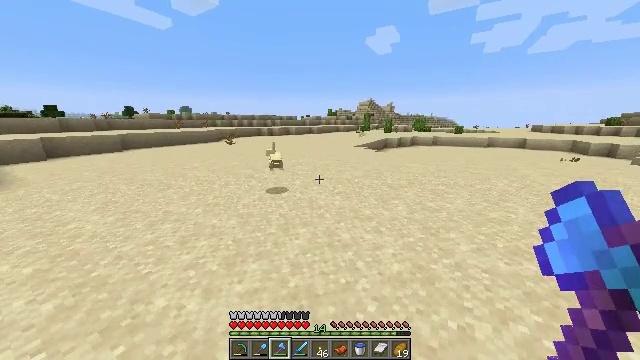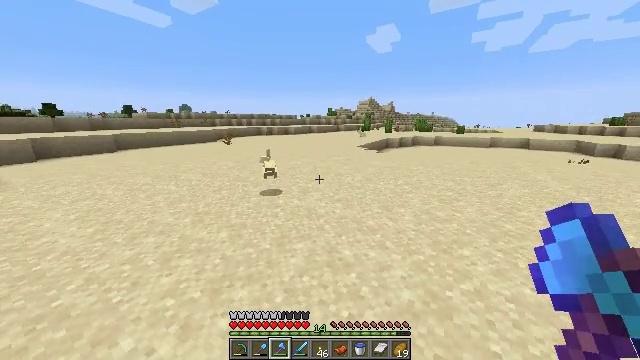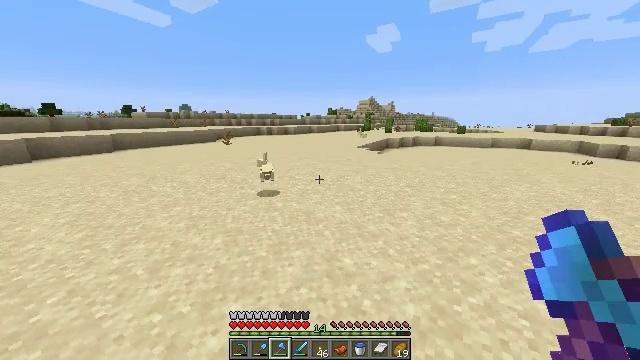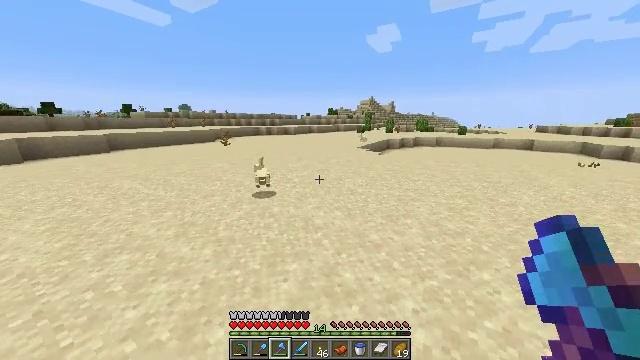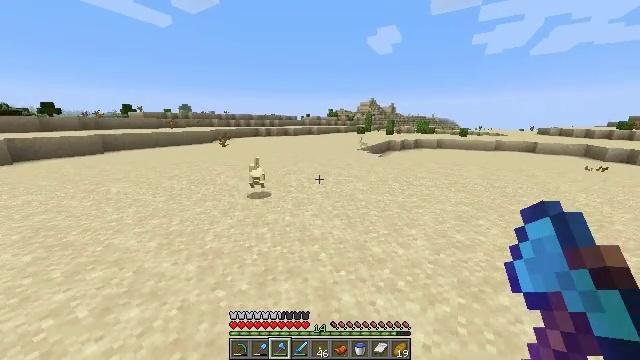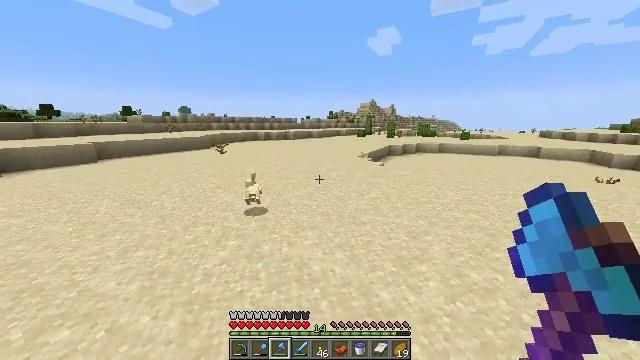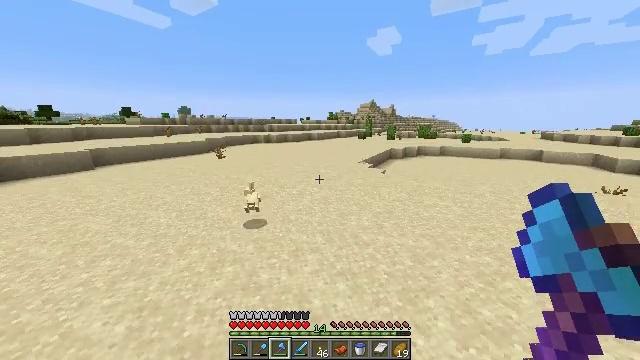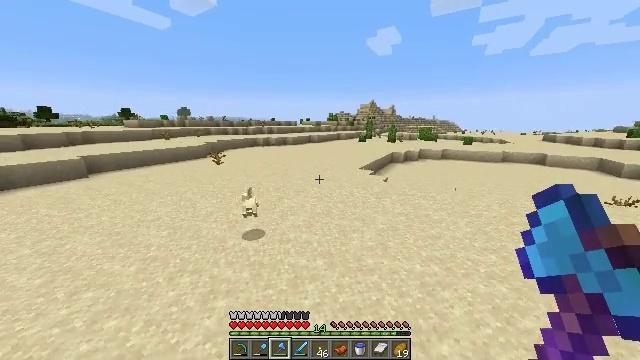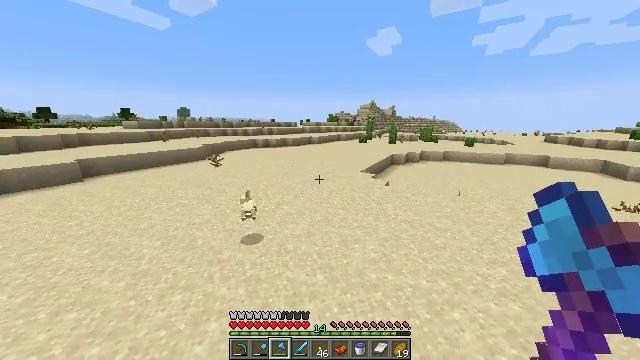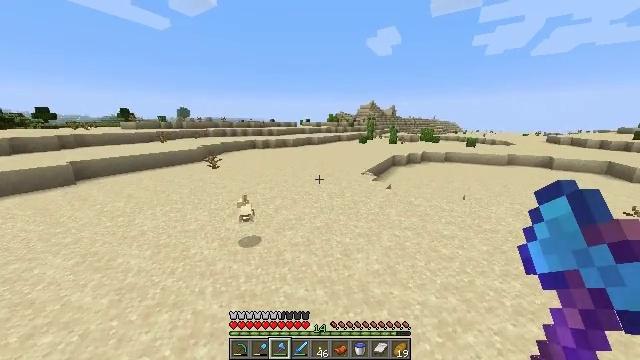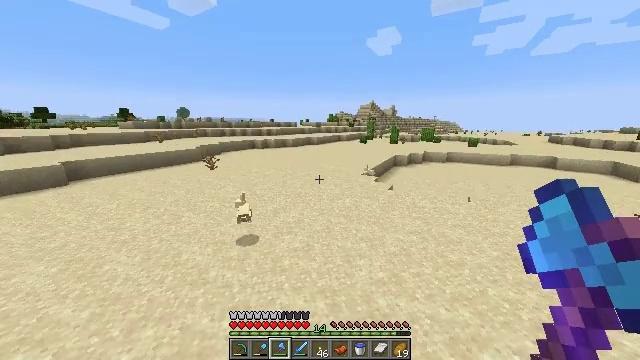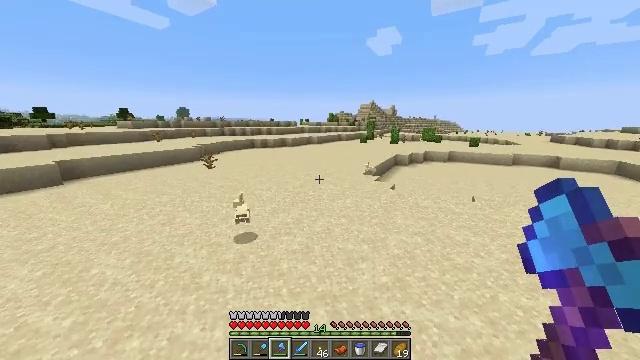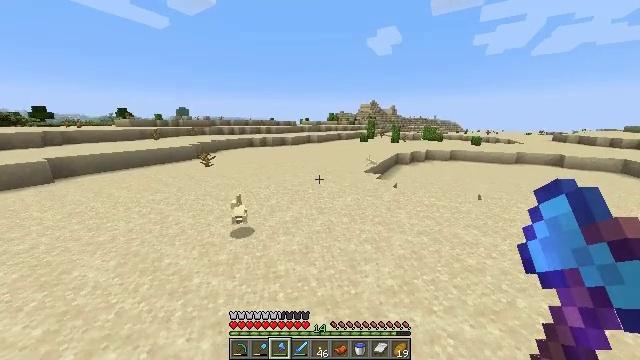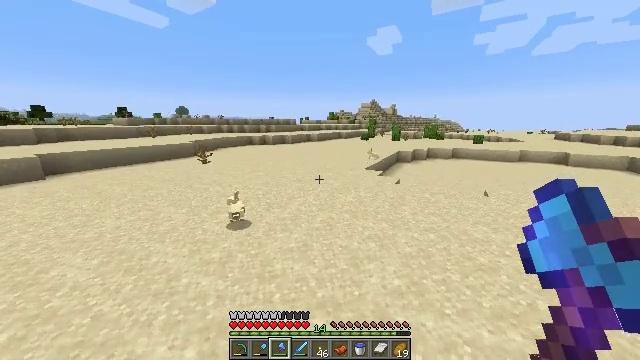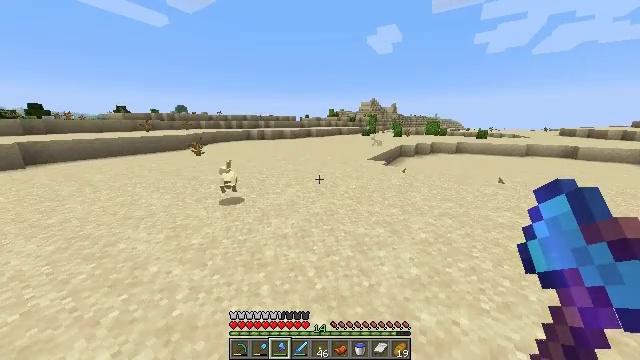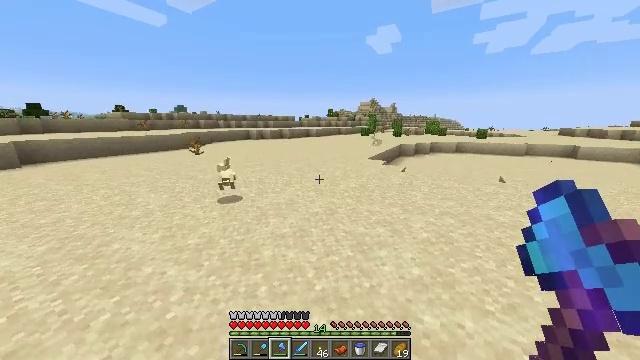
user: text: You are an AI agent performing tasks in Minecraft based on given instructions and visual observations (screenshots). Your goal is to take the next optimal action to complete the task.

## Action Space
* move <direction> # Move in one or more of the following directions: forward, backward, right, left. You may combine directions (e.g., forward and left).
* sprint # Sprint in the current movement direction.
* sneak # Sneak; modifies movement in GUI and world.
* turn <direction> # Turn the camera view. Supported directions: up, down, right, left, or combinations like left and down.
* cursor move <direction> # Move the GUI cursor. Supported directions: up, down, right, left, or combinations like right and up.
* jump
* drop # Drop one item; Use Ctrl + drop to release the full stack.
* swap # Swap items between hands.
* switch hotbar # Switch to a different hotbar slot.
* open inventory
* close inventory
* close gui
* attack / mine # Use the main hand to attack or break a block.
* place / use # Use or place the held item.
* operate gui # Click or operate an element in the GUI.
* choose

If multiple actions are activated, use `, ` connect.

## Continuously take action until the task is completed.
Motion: motion action
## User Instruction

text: Collect the cactus block.
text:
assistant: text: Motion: move forward, sprint
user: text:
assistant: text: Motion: move forward, sprint
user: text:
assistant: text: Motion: move forward, sprint
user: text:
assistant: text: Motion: move forward, sprint, jump
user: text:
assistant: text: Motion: move forward, sprint, jump
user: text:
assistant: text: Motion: move forward, sprint, jump
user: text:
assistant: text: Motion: move forward, sprint, jump
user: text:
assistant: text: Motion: move forward, sprint, jump
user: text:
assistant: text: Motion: move forward, sprint, jump
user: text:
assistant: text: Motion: move forward, sprint, jump
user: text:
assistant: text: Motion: move forward, sprint
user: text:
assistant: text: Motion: move forward, sprint
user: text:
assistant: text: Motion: move forward, sprint
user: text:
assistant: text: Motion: move forward, sprint
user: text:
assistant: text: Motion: move forward, sprint
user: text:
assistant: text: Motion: move forward, sprint
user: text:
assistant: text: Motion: move forward, sprint
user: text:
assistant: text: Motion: move forward, sprint
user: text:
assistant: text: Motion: move forward, sprint, jump
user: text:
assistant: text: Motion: move forward, sprint, jump
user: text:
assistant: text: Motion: move forward, sprint, jump
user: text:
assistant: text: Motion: move forward, sprint, jump
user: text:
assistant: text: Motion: move forward, sprint, jump
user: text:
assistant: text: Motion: move forward, sprint, jump
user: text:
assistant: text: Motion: move forward, sprint
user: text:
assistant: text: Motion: move forward, sprint, turn right
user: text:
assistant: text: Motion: move forward, sprint, turn right
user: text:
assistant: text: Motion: move forward and move left, sprint, turn right and down
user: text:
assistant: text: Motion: move forward and move left, sprint, turn right
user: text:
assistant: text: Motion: move forward and move left, sprint, turn right